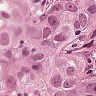
Metastatic tissue present: yes